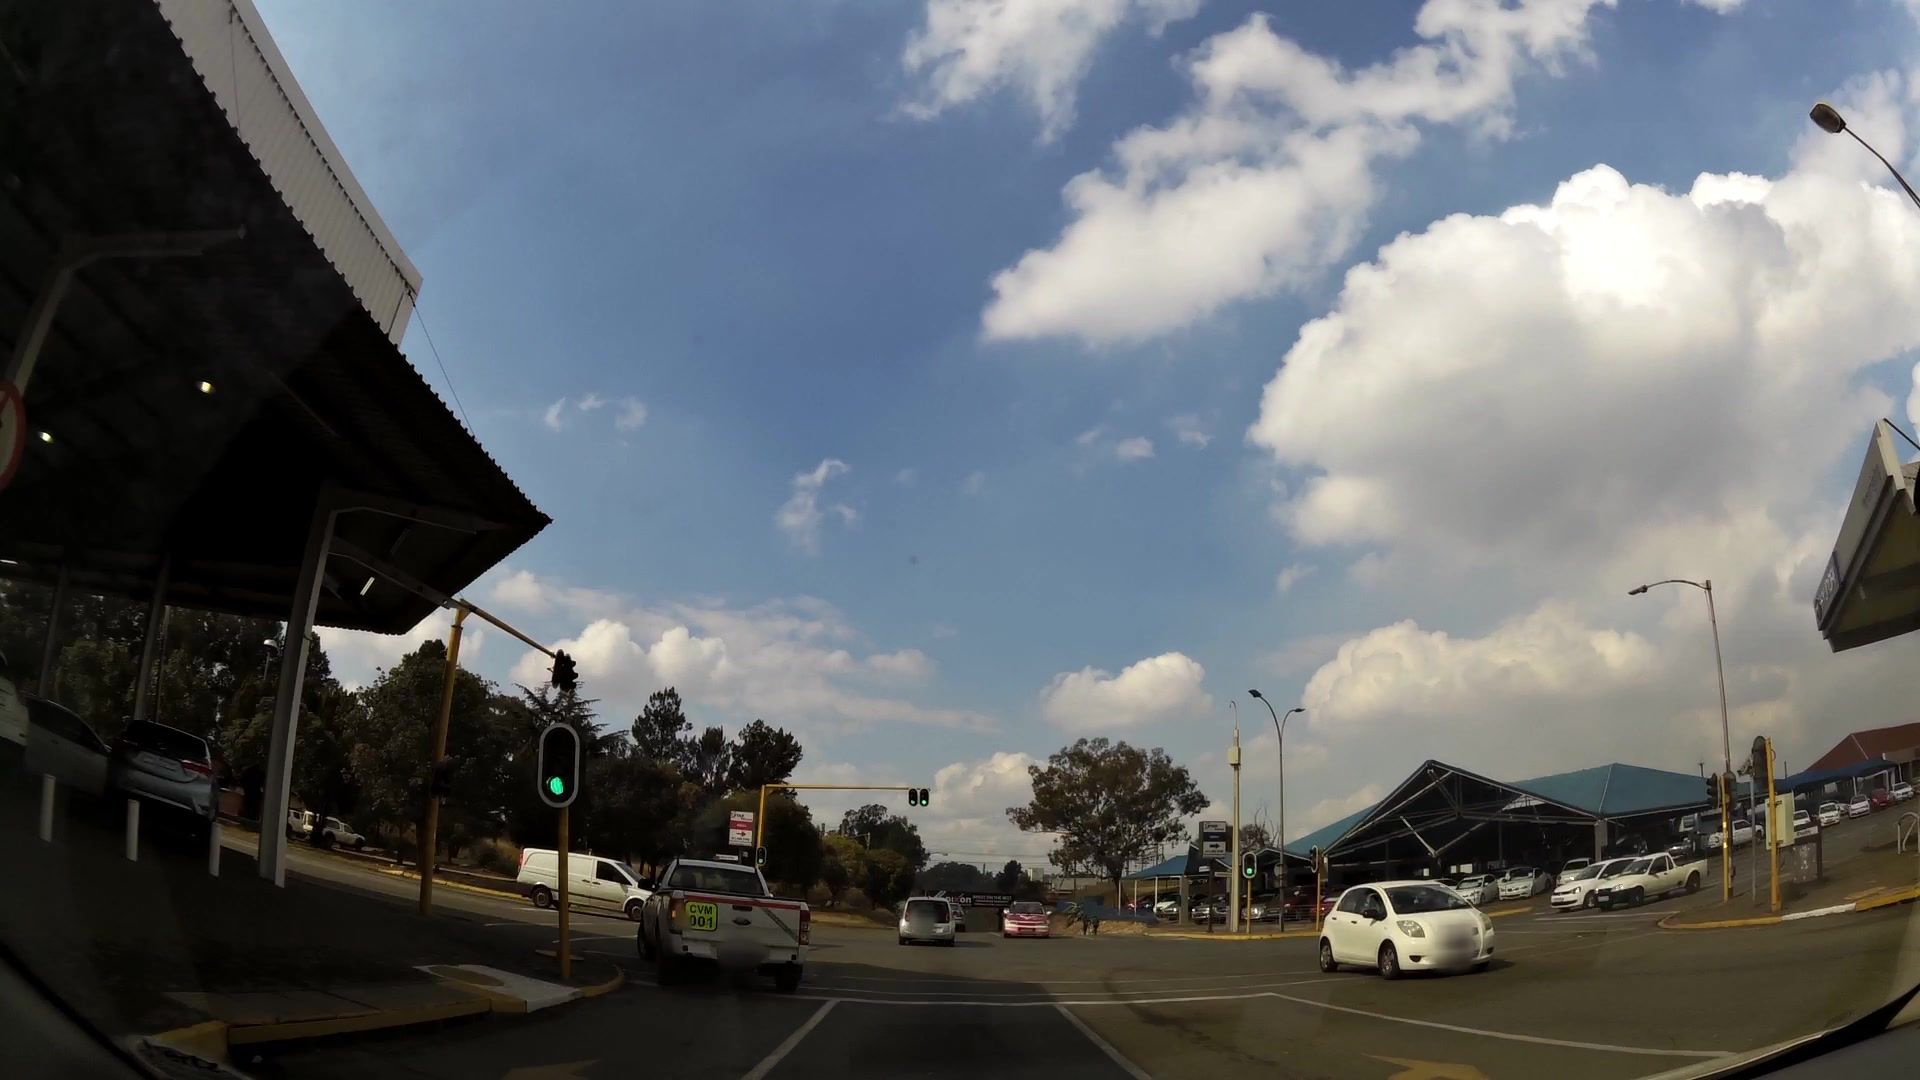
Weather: cloudy
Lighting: day
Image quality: good
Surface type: driving surface
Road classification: tertiary
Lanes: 2, 4, 3
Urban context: suburban or peri-urban
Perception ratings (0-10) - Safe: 0.56, Lively: 5.09, Beautiful: 3.94, Boring: 2.58, Depressing: 6.35, Wealthy: 1.01